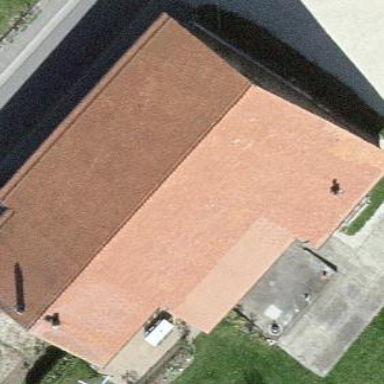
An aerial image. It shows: Farm building.